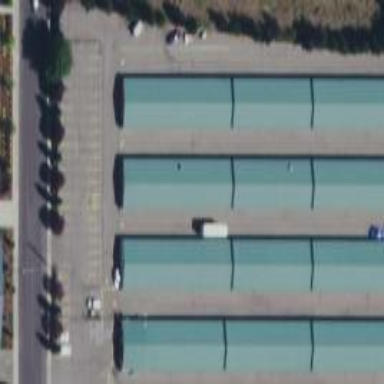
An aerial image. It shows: Storage rental shop.